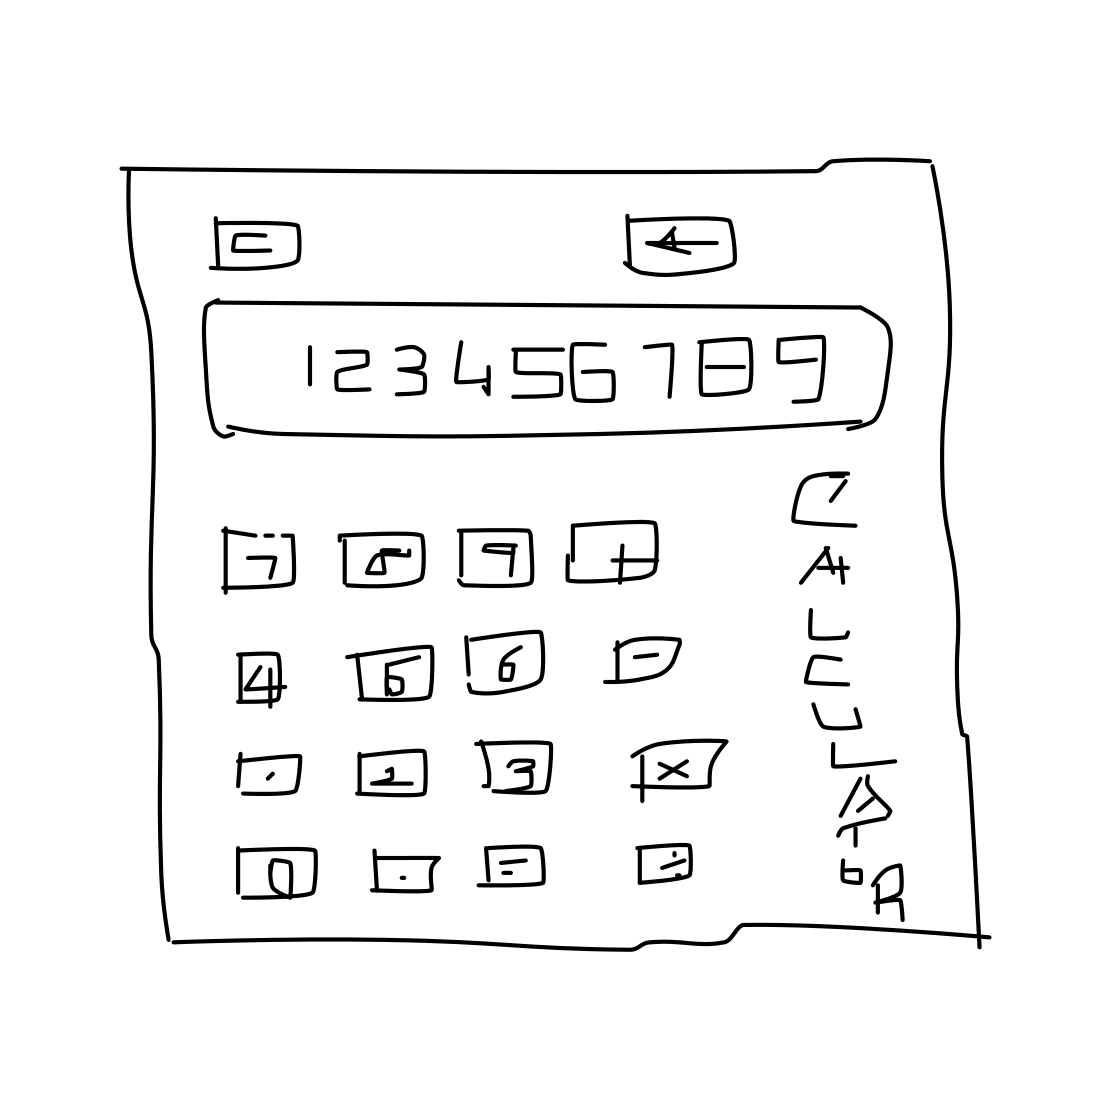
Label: calculator